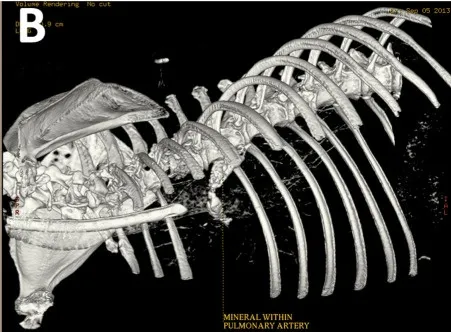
Three-dimensional (3D) computed tomographic images obtained post-mortem show amorphous mineral attenuation within the right and left pulmonary arteries (arrows).
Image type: radiology (ct)